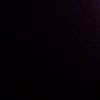
Label: space